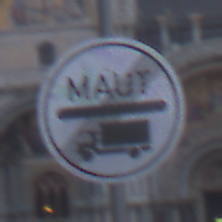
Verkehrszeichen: EndeMautpflicht
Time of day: SunriseSunset
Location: Outdoor (Urban)
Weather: PartlyCloudy
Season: NotSpecified
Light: Natural